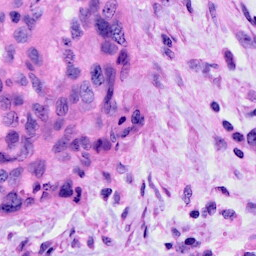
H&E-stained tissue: Cervix